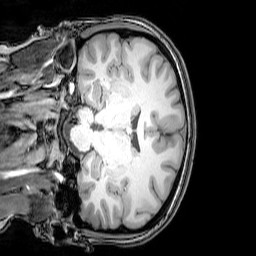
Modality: T1w
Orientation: coronal
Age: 20
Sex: female
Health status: healthy
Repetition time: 0.081 s
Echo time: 0.037 s